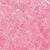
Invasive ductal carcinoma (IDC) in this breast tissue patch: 0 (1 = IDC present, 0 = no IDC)